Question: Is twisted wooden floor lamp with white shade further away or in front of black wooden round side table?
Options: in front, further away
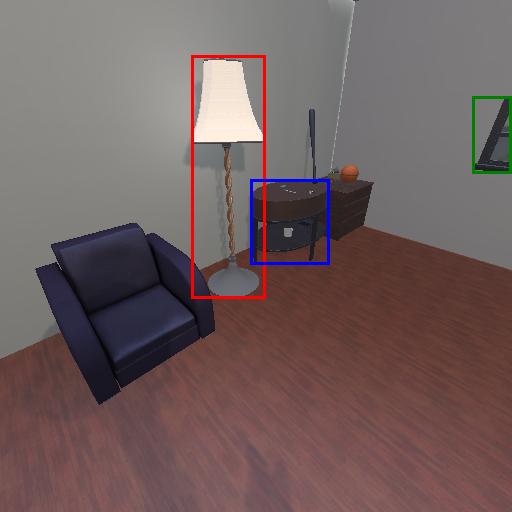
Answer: in front